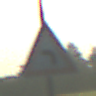
Verkehrszeichen: KurveLinks
Umgebung: Outdoor, Nature
Tageszeit: MorningAfternoon
Wetter: Clear
Licht: Natural
Jahreszeit: NotSpecified
Kontrast: HighContrast